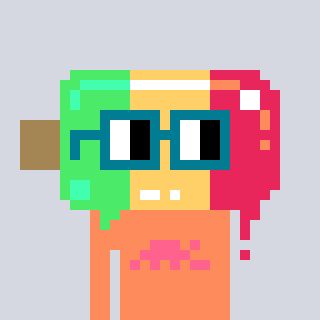
a pixel art character with square dark green glasses, a icepop-shaped head and a peachy-colored body on a cool background